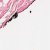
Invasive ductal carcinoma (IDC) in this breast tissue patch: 0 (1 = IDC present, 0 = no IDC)